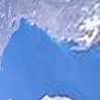
Label: water